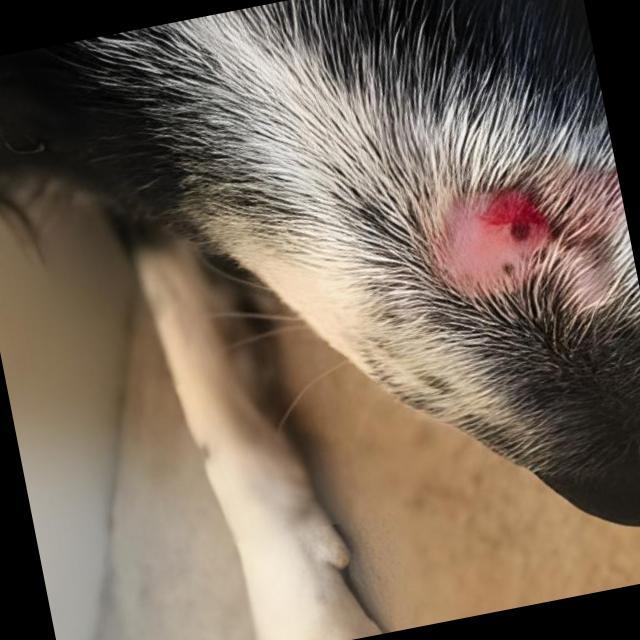
Canine dermatitis — inflammation of the skin presenting with erythema, pruritus, papules, and excoriation. May be allergic, contact, or atopic in origin.